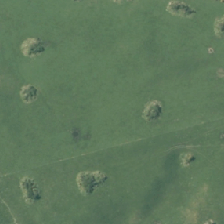
Land cover: high_producing_grassland